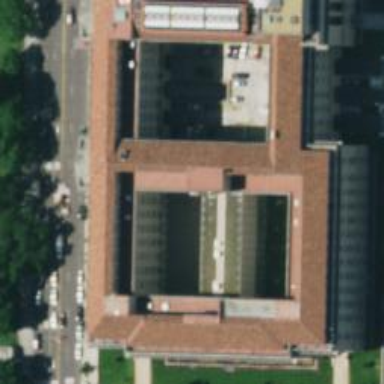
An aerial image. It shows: Government office.